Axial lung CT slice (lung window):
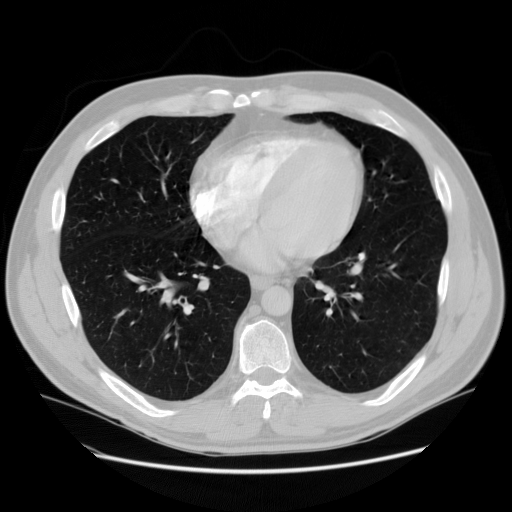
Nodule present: no